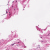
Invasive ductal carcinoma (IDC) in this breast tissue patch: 0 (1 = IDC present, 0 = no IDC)